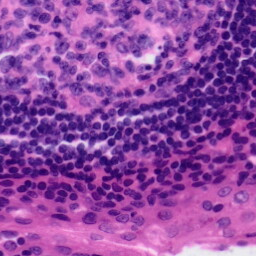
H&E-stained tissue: Tonsil